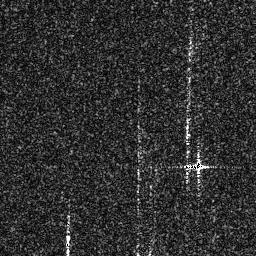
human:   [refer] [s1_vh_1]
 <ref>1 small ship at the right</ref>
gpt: <box>[[68, 61, 81, 66, 0]]</box>